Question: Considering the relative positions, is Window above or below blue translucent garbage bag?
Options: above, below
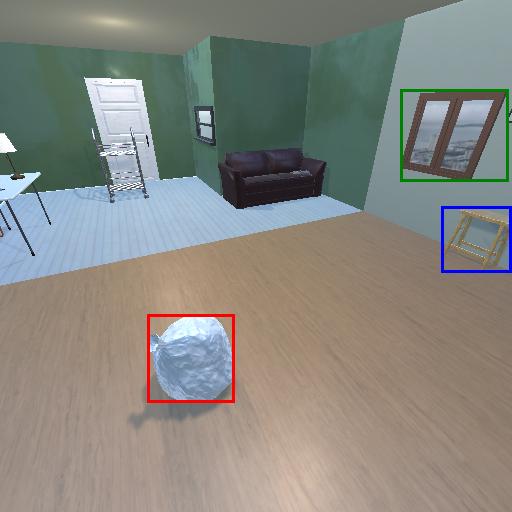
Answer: above